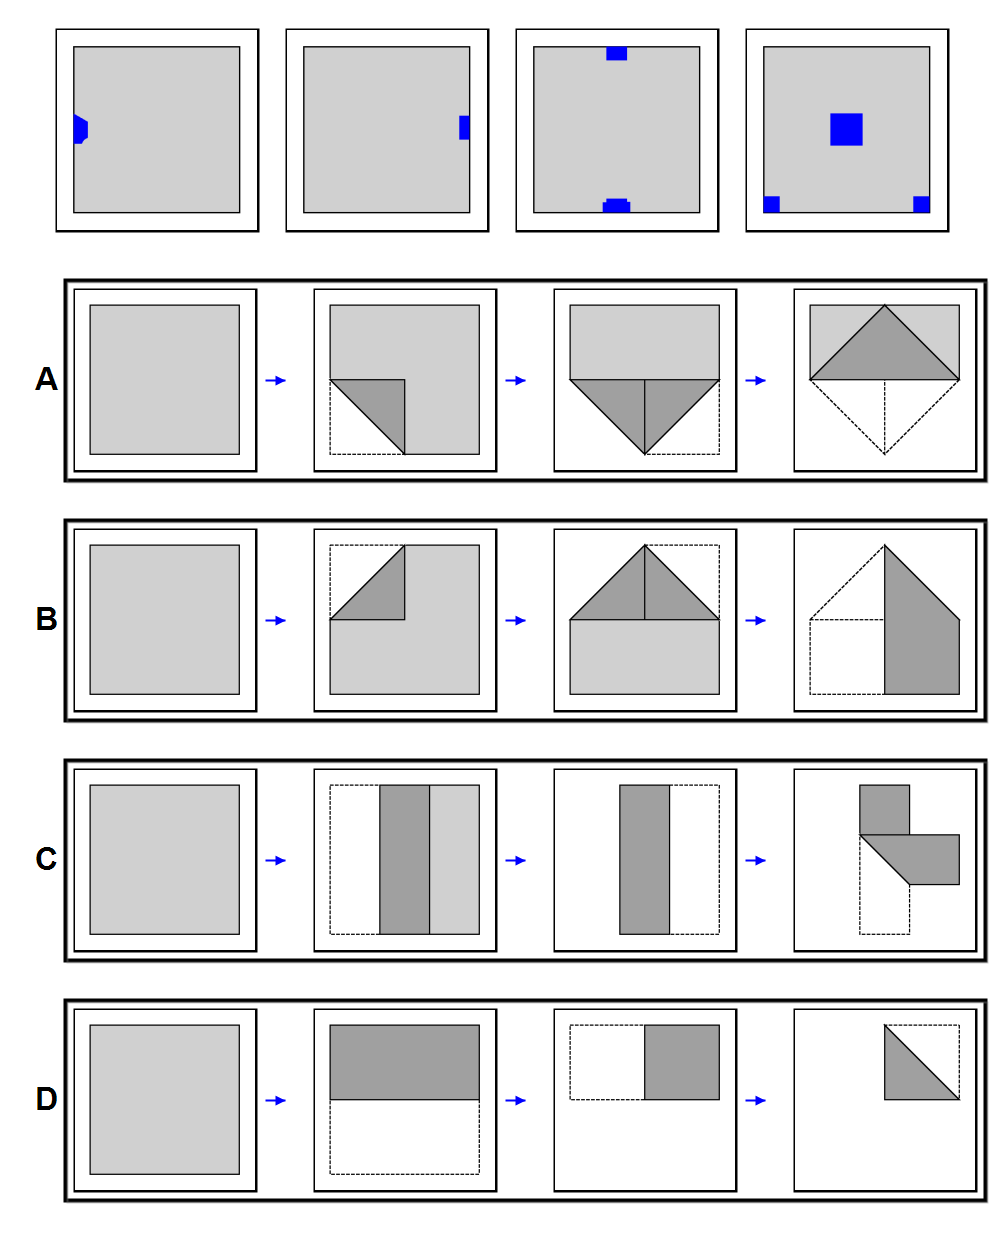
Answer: A